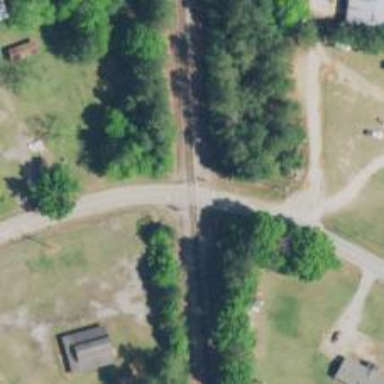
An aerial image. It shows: Railway level crossing.